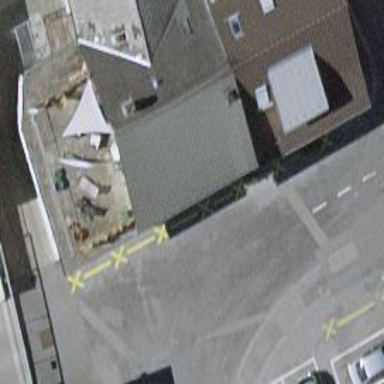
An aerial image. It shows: Post box.